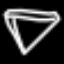
Label: diamond